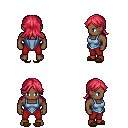
a pixel art fantasy rpg character, male body template, human, dark skin, blue vest, red pants, ruby red loose hair, brown slippers, four views (front, back, left, right), 2x2 character sprite sheet, small pixel art, hard edges, no anti-aliasing